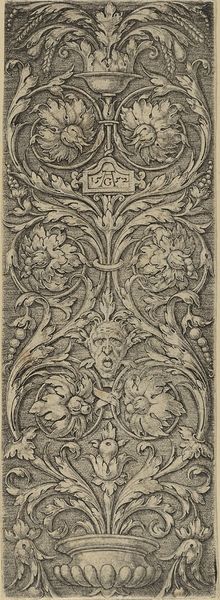
Titel: Kandelabergroteske
Künstler: Heinrich Aldegrever
Standort: Hamburg
Institution: Museum für Kunst und Gewerbe Hamburg
Schlagwörter: blätter, zeichnung, gold, pflanzen, renaissance, krug, vase, relief, papier, grafik, graphik, verzierung, striche, fotografie, photographie, maske, druck, druckgraphik, druckgrafik, stich, kupferstich, behälter, kandelaber, groteske, akanthus, freske, rankenwerk, rankenornament, gerippt, reproduktionen, acanthus, druckerzeugnisse, ornamentstich, vorlageblätter, akanthusornament, kandelabergroteske